Field crop: maize
Growth stage: 2
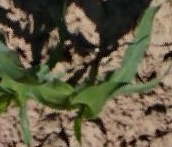
Species: maize